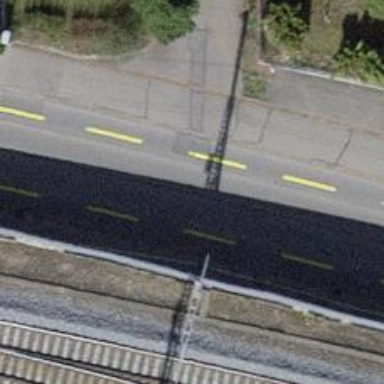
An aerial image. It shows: Secondary road with cycle lanes on both sides. The sidewalk on the right side has asphalt surface.